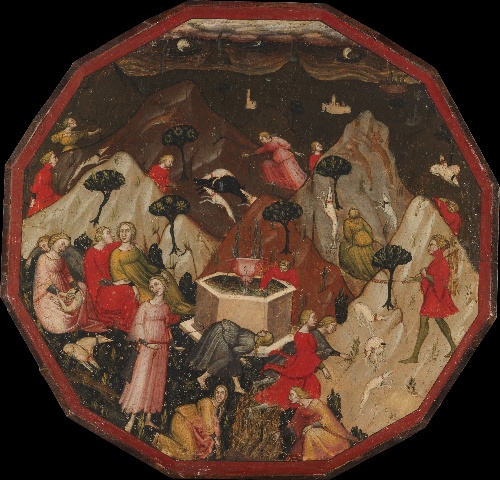
Title: Ameto's Discovery of the Nymphs
Artist: Master of 1416
Artist bio: Italian, Florentine, early 15th century
Date: ca. 1410
Object type: Painting
Classification: Paintings
Medium: Tempera on wood
Dimensions: Twelve-sided, 21 1/8 x 22 1/8 in. (53.7 x 56.2 cm)
Department: European Paintings
Credit line: Rogers Fund, 1926
Accession year: 1926
Repository: Metropolitan Museum of Art, New York, NY
Tags: Men|Nymphs|Women|Hunting|Dogs